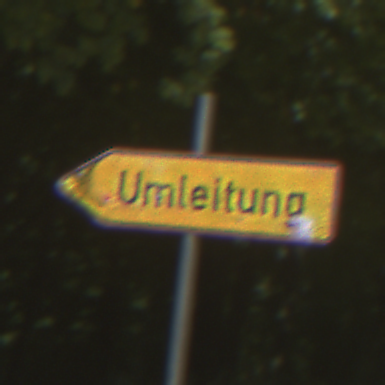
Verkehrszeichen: UmleitungswegweiserLinksweisend
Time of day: Midday
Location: Outdoor (RoadRail)
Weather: Clear
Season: NotSpecified
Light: Natural